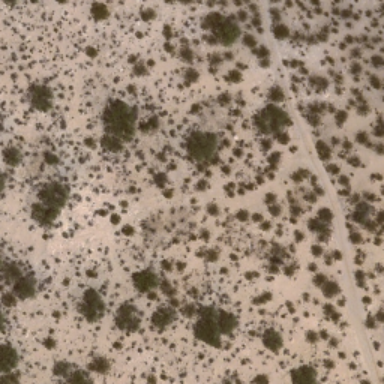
This is a chaparral .